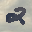
Label: 2